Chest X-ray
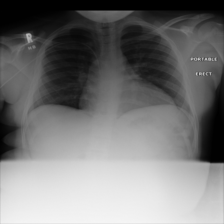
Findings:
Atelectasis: negative
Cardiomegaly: negative
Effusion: negative
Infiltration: negative
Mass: negative
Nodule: negative
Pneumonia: negative
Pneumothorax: negative
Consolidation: negative
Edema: negative
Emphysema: negative
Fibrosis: negative
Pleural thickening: negative
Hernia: negative